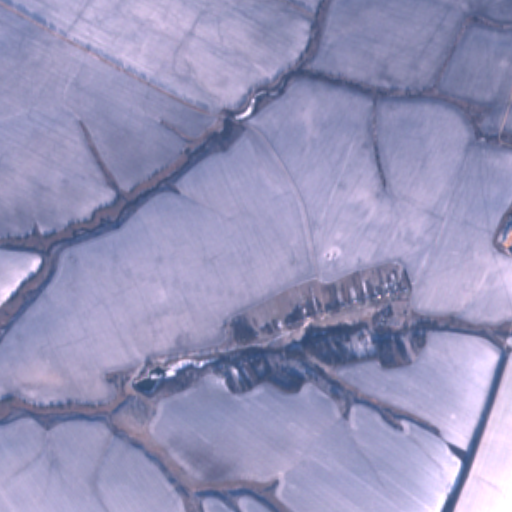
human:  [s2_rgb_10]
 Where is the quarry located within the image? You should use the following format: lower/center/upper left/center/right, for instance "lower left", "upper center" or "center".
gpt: The quarry is located in the center right of the image.
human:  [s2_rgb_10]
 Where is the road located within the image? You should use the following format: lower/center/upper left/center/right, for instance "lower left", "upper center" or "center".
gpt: There is no road in the image.